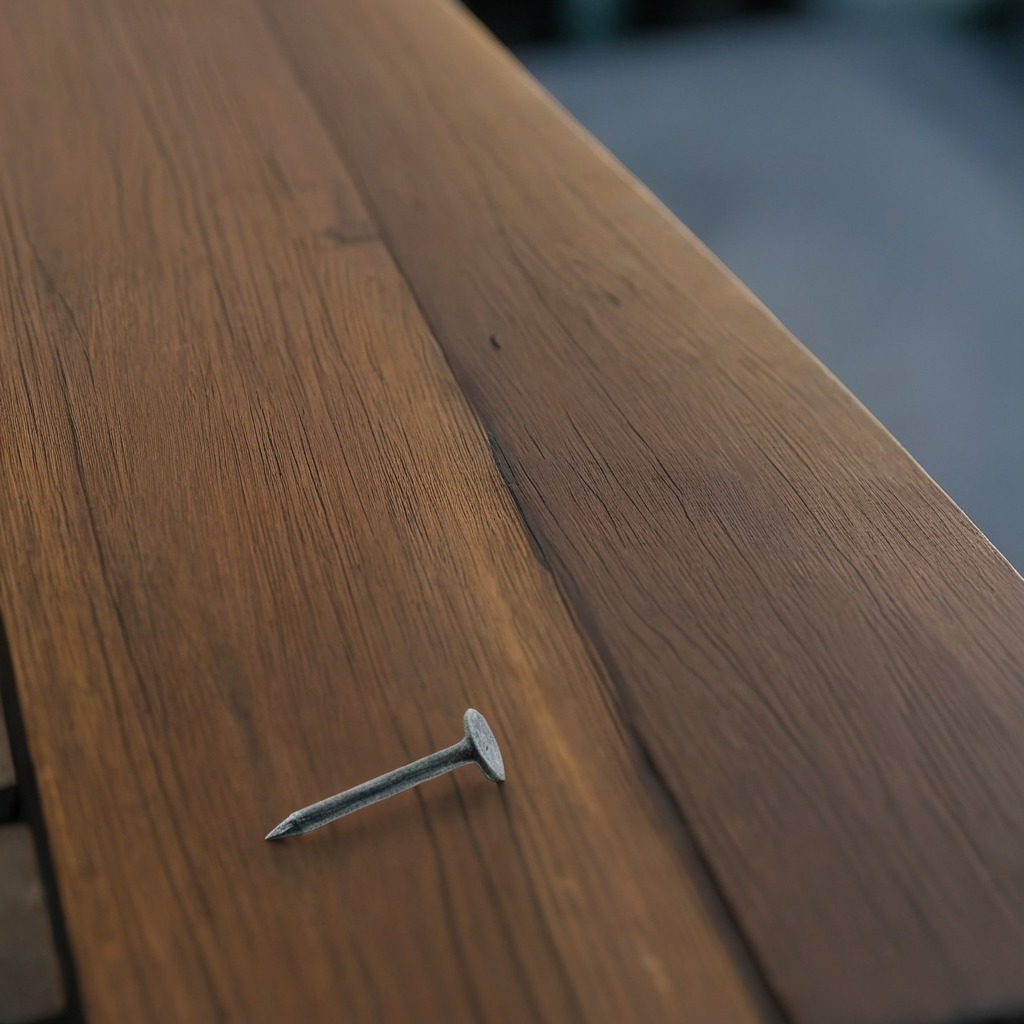
An iron nail lies on a table in a garage.